Question: Could someone point me toward general principals for speeding up my query below?
I have a working query which aggregates a count of "property" values grouped across five columns. But it takes over twenty minutes to run.
The count is aggregated across three related "Case" data tables which each have about 500,000 rows, and they are linked using a "UserID" plus "CaseNumber" composite key. (CaseNumbers are only unique per user.) I am using SQL Server 2005.
1. I need to "Group" after joining the three tables because each uniquely contains at least one of the columns that I am grouping against (so recommendations discussed here and here don't seem to apply).
2. My range of possible permutations in my desired result set (the product of the five column ranges) is large (~200,000 possibilities).
I am able to get results an order of magnitude more quickly if I limit my "range". So I could, for example, redesign this query as a "foreach" loop that retrieves one month at a time. But I would prefer to design a set-based approach.
I created a similar version of this query without the temp table, and another version with small temp tables for each "range" value, and the resulting speeds were similarly slow.
Ultimately, I want to get a count of the total number of permutations of "Categories" times "Properties" across every "Case" in the database, Grouped by Month and User. Each "UserID" + "CaseNumber" is uniquely tied to one Month and Year, and may be tied to two or three "Categories" or "Properties", in which case I would like to count every permutation of Properties * Categories.

- "CaseMaster" has a composite primary key against "UserID" and
"CaseNumber".- "CaseCategory" has a composite primary key against
"UserID" and "CaseNumber" and "CategoryID".- "CaseProperty" has a
composite primary key against "UserID" and "CaseNumber" and "OtherID"
(not PropertyID).- "CaseNumber" is "varchar". The rest are "char".
'''
USE MyDB
-- Drop Temp Table if it Exists
IF OBJECT_ID('tempdb..#DataRange') IS NOT NULL
DROP TABLE #DataRange
SELECT [UserID]
,[Year]
,[Month]
,[CategoryID]
INTO #DataRange
FROM [MyDB].[dbo].[IndexTable]
-- Aggregate a COUNT of "property" values joined across three large "Case" tables.
SELECT range.[UserID] AS [UserID]
,range.[Year] AS [Year]
,range.[Month] AS [Month]
,range.[CategoryID]
,cp.[PropertyID]
,COUNT(cp.[PropertyID]) AS [PropertyCount]
FROM
(
-- (1) Get the range of possible permutations.
(SELECT [UserID]
,[Year]
,[Month]
,[CategoryID]
FROM #DataRange) range
-- (2) Join against Dates AND Categories in the "Case Master" AND "Case Category" tables.
INNER JOIN
(
SELECT cm.[CaseNumber] AS [CaseNumber]
,cm.[UserID] AS [UserID]
,cm.[Year] AS [Year]
,cm.[Month] AS [Month]
,cc.[CategoryID] AS [CategoryID]
FROM
((SELECT [CaseNumber]
,[UserID]
,(CASE WHEN value1 = 'A' THEN datepart(year, date1)
ELSE datepart(year, date2) END) AS Year,
,(CASE WHEN value2 = 'B' THEN datepart(month, date1)
ELSE datepart(month, date2) END) AS Month
FROM [MyDB].[dbo].[CaseMaster]) cm
INNER JOIN
(SELECT [CaseNumber]
,[UserID]
,[CategoryID]
FROM [MyDB].[dbo].[CaseCategory]) cc
ON cm.UserID = cc.UserID AND cm.CaseNumber = cc.CaseNumber)
) case
ON range.[UserID] = case.[UserID] AND range.[Year] = case.[IncYear]
AND range.[Month] = case.[IncMonth] AND range.[WebCategoryID] = case.[WebCategoryID]
-- (3) Join against a "Property" fields in the "Case Property" table.
INNER JOIN
(
SELECT [CaseNumber]
,[UserID]
,[property1] AS [PropertyID]
FROM [MyDB].[dbo].[CaseProperty]
) cp
ON range.UserID = cp.UserID AND case.CaseNumber = cp.CaseNumber
AND cp.[PropertyID] IN (SELECT [PropertyID] FROM [MyDB].[dbo].[PropertyTypes])
)
GROUP BY range.[UserID], range.[Year], range.[Month], range.[CategoryID], p.[PropertyID]
DROP TABLE #DataRange
GO
'''
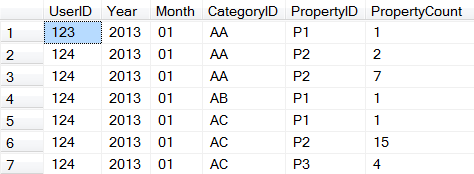
Answer: Indices. Check the query plan for all necessary indices.
If the are in place, it is too slow and you need this t o be faster, find the bottleneck and buy the proper hardware to fix it, OR find another way o get the data (caching in memory etc.) though I think that wont work for this query.
So, at one point there is a reason large data analysis needs expensive hardware to hit it. Smae reason I am just plugging 5tb SSD into my database server.
That said, you likely have a throughput bottleneck on tempdb - and that loves a nice Raid 0 of SSD ;)